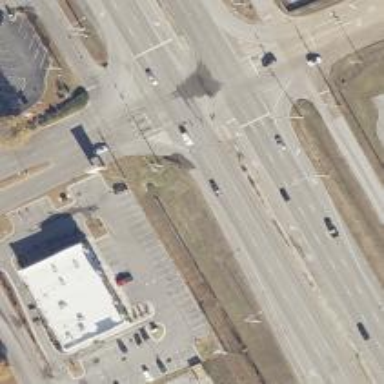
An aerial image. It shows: Primary link road with asphalt surface.